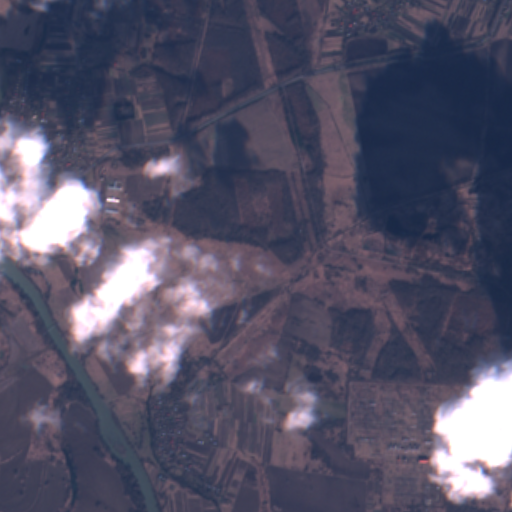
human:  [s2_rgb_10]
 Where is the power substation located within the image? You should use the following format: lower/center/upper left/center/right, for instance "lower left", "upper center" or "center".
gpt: The power substation is located in the lower right of the image.
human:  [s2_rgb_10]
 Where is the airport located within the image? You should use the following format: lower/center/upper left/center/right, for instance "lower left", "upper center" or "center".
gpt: There is no airport in the image.